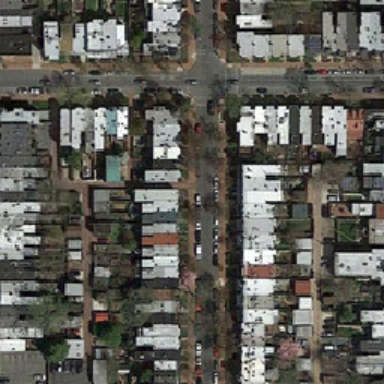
There is an intersection between a car and two roads .